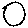
Label: circle